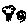
Label: tree